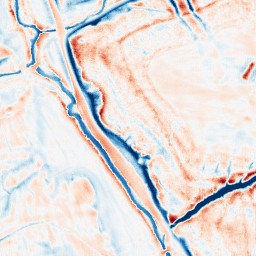
Category: edge_preserving
Decomposition family: bilateral
Decomposition parameters: d: 21
sigma_color: 100
sigma_space: 25
Upsampling method: fft_zeropad
Upsampling parameters: scale: 8
Upsampling scale: 8